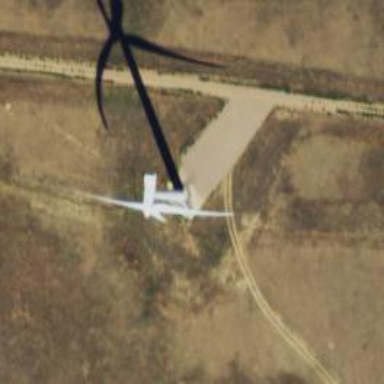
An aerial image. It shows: Wind generator using horizontal axis wind turbines.